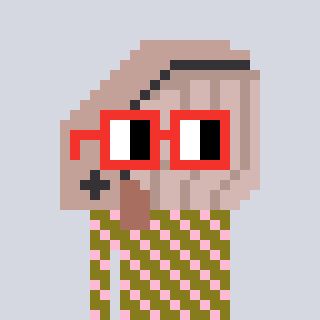
a pixel art character with square red glasses, a whale-shaped head and a gunk-colored body on a cool background